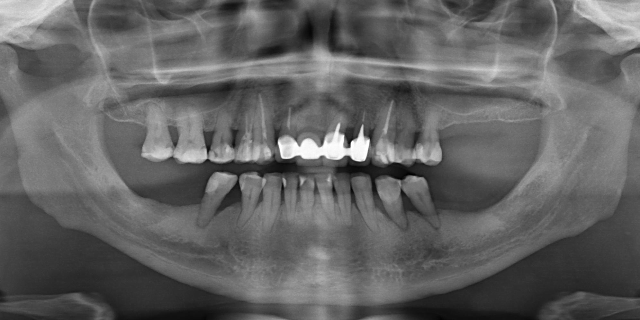
adult